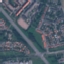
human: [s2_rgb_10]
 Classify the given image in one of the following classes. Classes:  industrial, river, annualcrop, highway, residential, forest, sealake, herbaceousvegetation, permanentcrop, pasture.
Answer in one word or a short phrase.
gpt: Highway